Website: walmart
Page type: customer-info-address
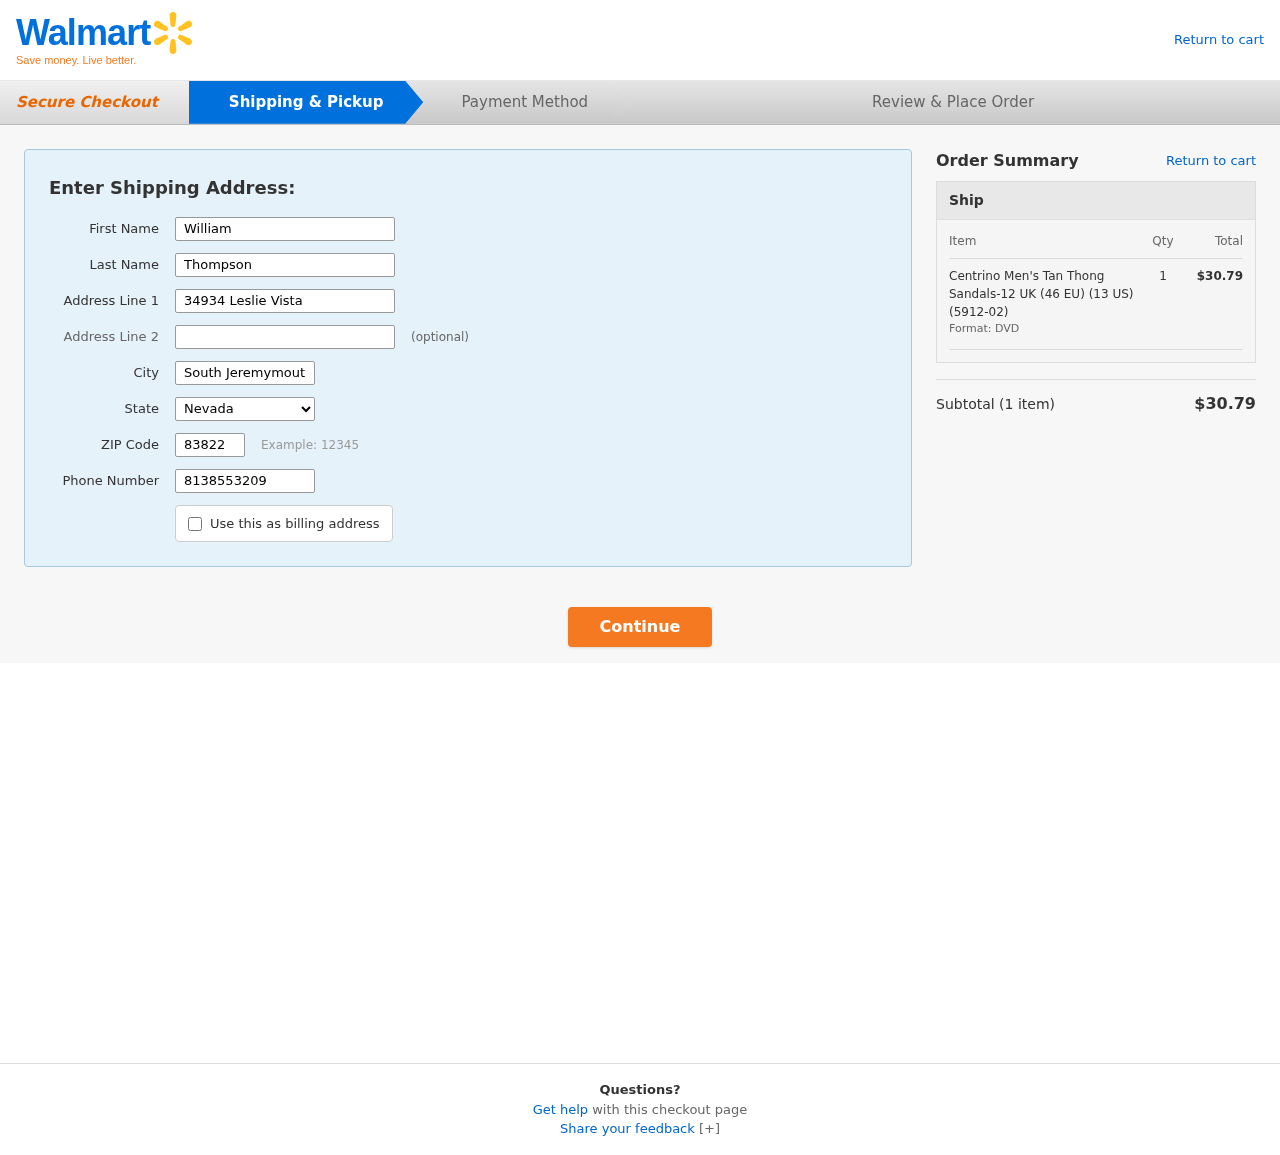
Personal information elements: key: PII_CITY
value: South Jeremymouth
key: PII_FIRSTNAME
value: William
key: PII_LASTNAME
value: Thompson
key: PII_PHONE
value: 8138553209
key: PII_POSTCODE
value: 83822
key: PII_STATE
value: Nevada
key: PII_STREET
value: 34934 Leslie Vista
Product elements: key: PRODUCT1_NAME
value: Centrino Men's Tan Thong Sandals-12 UK (46 EU) (13 US) (5912-02)
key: PRODUCT1_QUANTITY
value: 1
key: PRODUCT1_LINE_TOTAL
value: $30.79
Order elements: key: ORDER_NUM_ITEMS
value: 1
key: ORDER_SUBTOTAL
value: $30.79